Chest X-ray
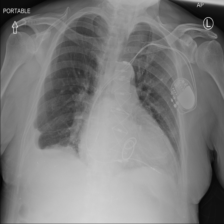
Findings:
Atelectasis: negative
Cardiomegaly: negative
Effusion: negative
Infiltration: negative
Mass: negative
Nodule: negative
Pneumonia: negative
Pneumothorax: negative
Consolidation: negative
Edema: negative
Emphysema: negative
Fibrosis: negative
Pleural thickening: negative
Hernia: negative